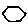
Label: hexagon